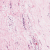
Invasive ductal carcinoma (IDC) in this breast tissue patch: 0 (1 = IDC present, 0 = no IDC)